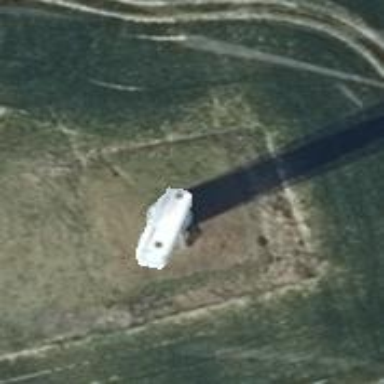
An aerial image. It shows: Wind generator of the horizontal axis type made by Vestas.